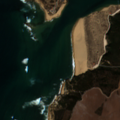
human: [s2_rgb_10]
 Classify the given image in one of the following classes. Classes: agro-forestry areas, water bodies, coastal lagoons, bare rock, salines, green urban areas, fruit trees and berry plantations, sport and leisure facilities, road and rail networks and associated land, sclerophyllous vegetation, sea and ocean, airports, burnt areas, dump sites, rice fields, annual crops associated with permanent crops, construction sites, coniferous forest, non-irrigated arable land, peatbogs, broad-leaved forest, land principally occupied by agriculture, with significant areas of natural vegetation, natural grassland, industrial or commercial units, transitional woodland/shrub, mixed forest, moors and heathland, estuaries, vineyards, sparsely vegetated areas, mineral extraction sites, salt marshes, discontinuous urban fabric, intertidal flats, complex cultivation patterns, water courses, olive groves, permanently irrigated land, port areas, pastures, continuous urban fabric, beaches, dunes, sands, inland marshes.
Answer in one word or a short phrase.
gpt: permanently irrigated land, sclerophyllous vegetation, beaches, dunes, sands, estuaries, sea and ocean